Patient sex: F
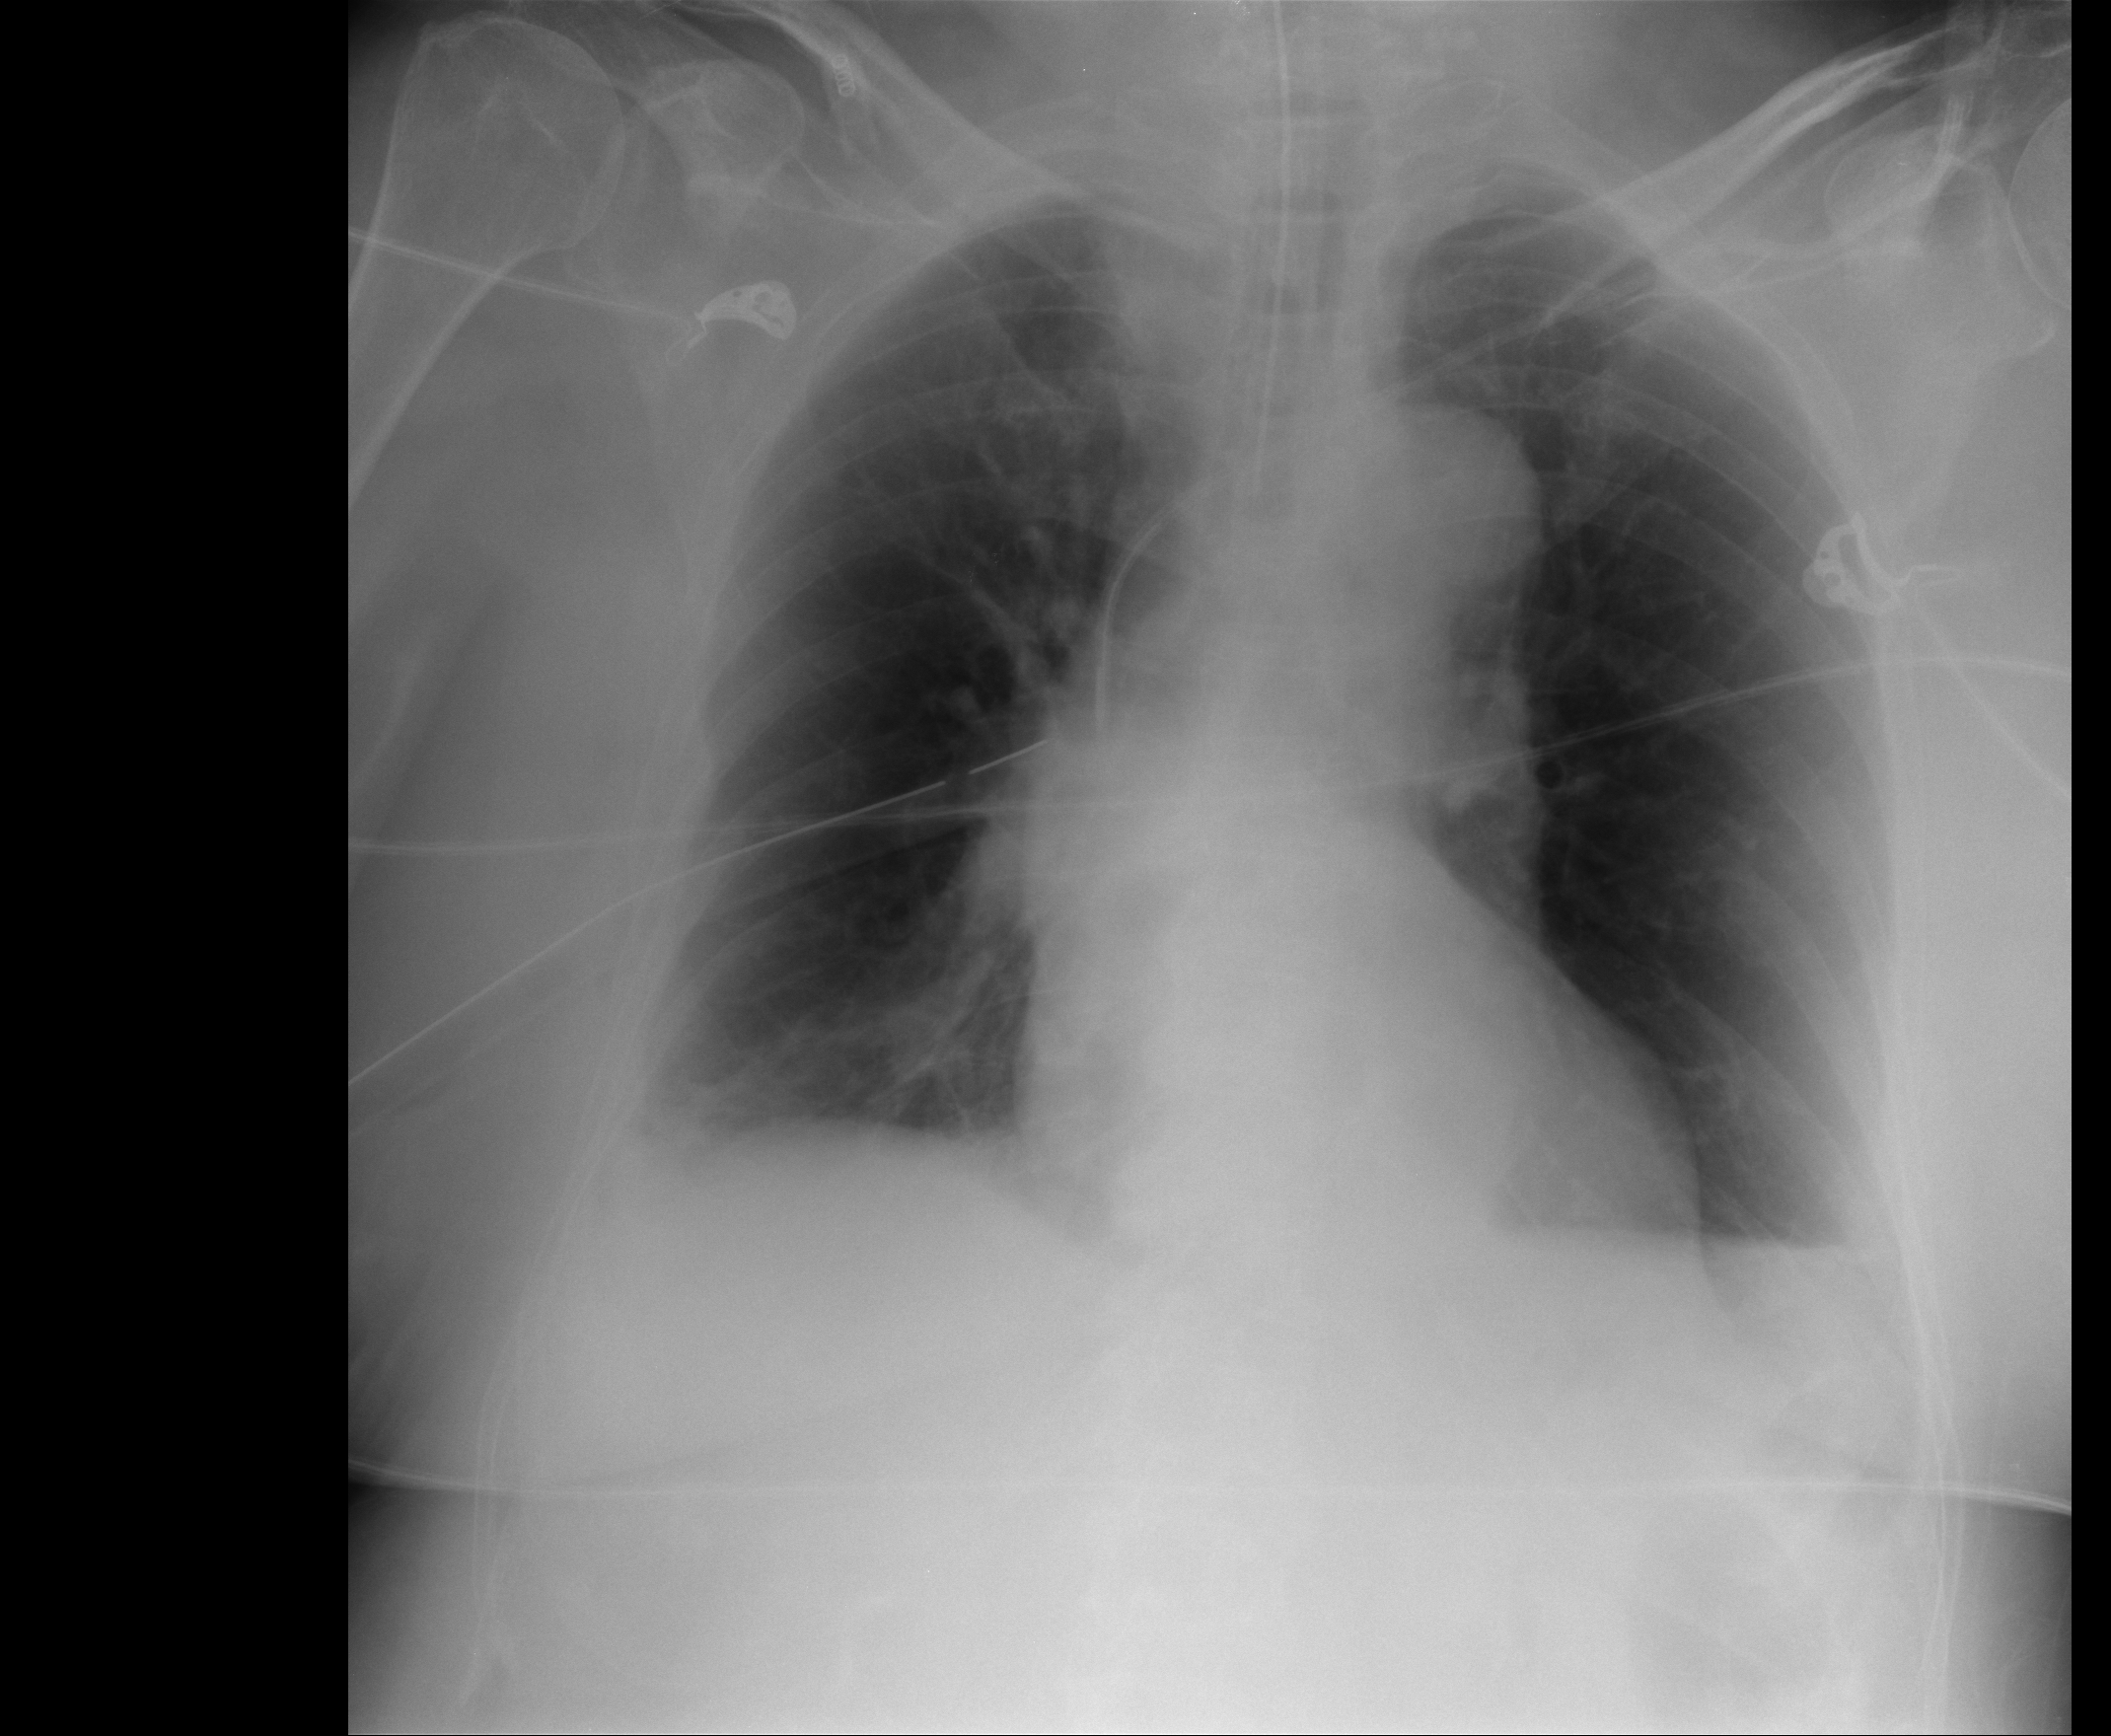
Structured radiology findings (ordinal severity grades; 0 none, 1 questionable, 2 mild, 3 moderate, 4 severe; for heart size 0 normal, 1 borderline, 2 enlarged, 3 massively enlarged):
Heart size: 0
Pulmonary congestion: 0
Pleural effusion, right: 2
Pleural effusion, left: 2
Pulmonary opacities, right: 0
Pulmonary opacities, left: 0
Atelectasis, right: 2
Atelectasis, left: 0